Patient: sex M, age 63
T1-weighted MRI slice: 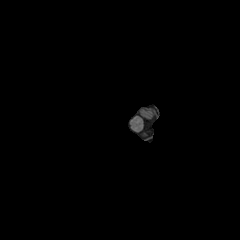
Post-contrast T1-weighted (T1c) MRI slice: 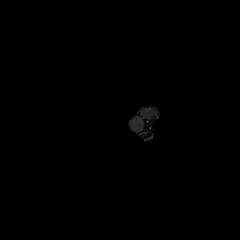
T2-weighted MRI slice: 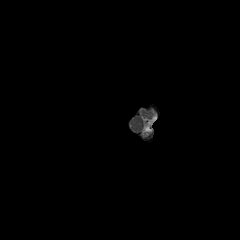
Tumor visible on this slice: no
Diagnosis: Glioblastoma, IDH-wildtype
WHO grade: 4